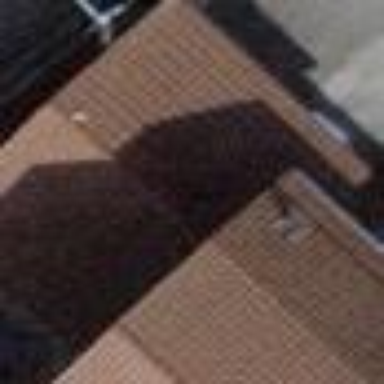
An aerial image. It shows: View of roof of building.